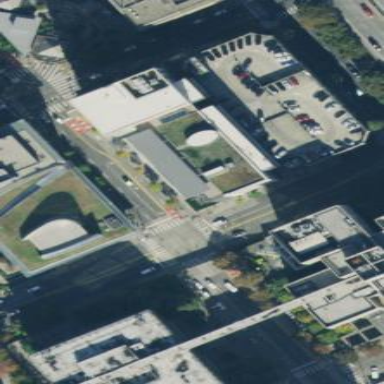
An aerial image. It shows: Part of building.